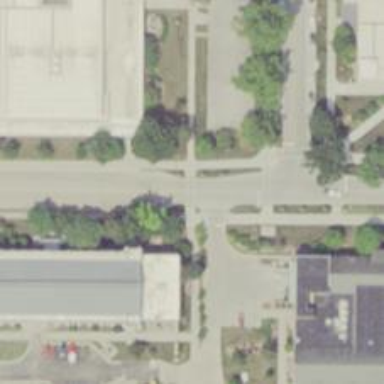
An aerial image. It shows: Marked footway crossing with lines.